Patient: sex F, age 63
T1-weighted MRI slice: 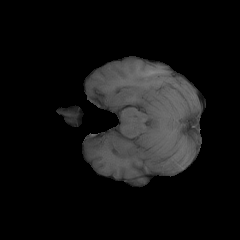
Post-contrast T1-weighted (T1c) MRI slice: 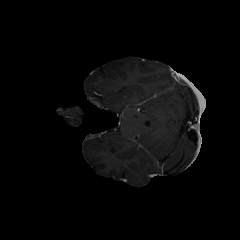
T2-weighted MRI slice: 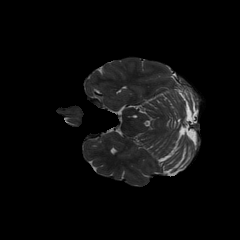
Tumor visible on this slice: no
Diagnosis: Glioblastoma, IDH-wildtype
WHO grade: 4